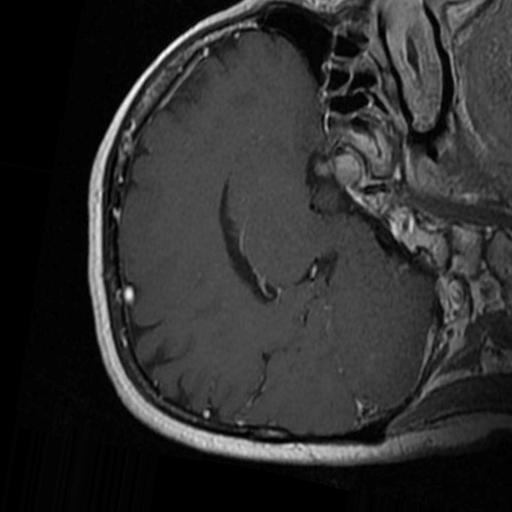
Label: brain_tumor